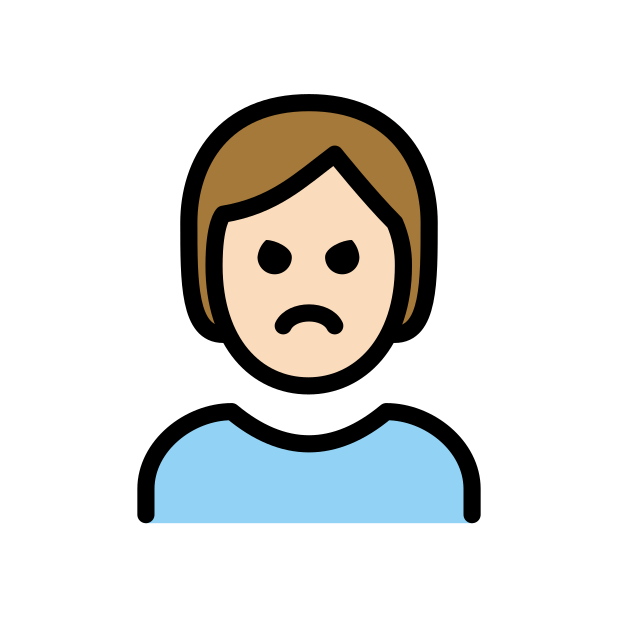
person pouting: light skin tone